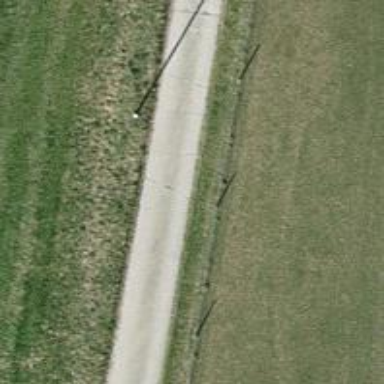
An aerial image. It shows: Well-maintained track road with grade 1 tracktype.